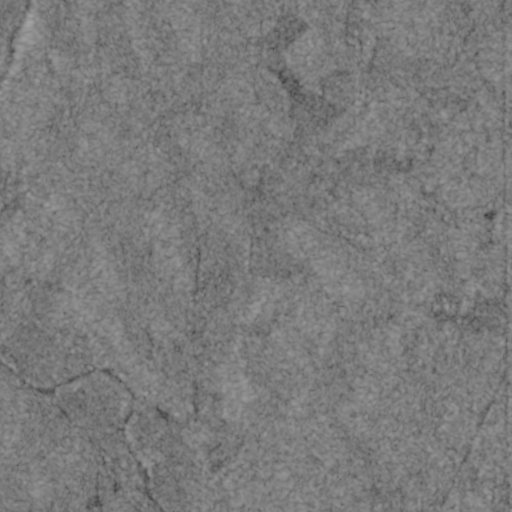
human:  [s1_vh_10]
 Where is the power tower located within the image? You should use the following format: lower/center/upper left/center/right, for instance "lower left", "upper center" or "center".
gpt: The power tower is located in the lower right of the image.
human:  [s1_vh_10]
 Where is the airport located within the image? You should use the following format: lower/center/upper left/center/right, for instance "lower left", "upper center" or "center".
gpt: There is no airport in the image.

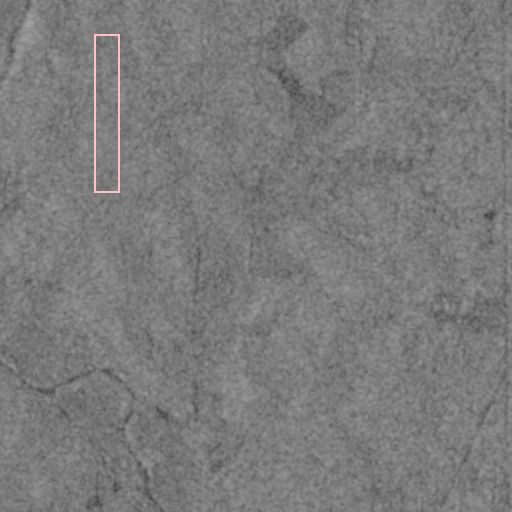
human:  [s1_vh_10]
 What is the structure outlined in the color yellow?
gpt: There is no yellow outline.
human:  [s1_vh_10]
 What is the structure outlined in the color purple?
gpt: There is no structure outlined in purple.